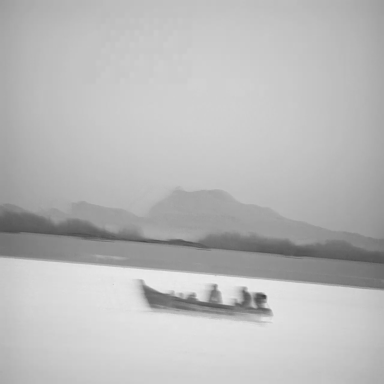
There is a bulk_carrier in the infrared image.